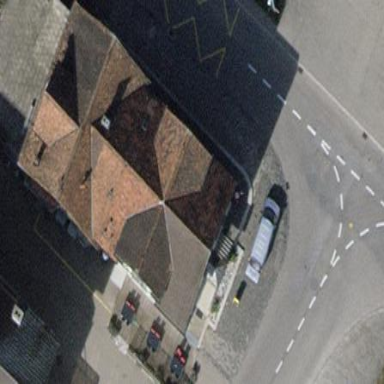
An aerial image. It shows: Restaurant building.